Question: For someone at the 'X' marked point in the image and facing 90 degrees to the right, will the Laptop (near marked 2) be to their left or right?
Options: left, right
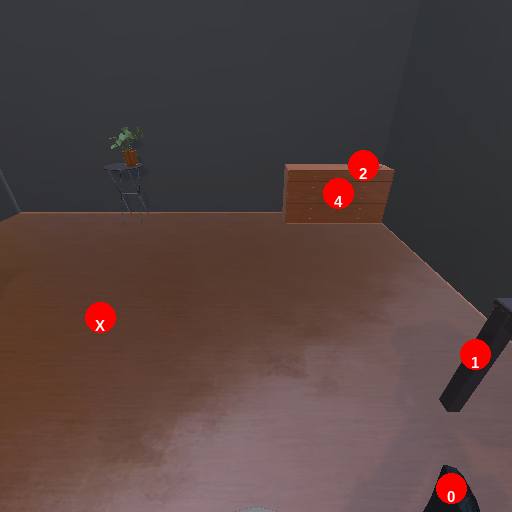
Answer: left